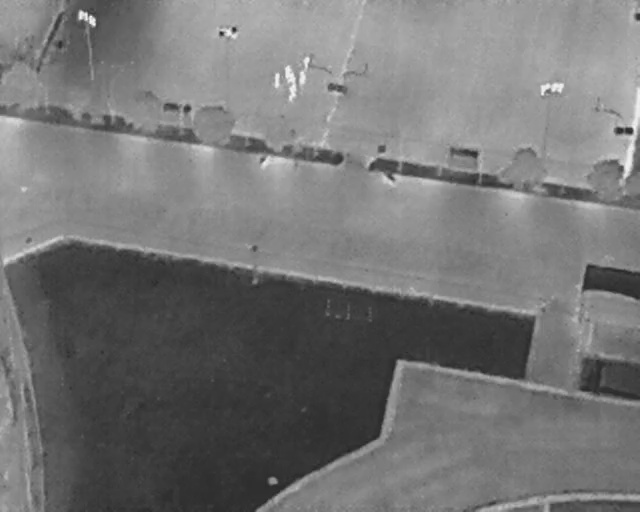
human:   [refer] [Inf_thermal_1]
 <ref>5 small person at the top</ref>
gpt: <box>[[42, 15, 44, 16, 2], [44, 17, 46, 18, 2], [46, 11, 49, 13, 2], [43, 13, 46, 14, 2], [44, 14, 46, 16, 2]]</box>